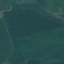
Land use / land cover class: Pasture